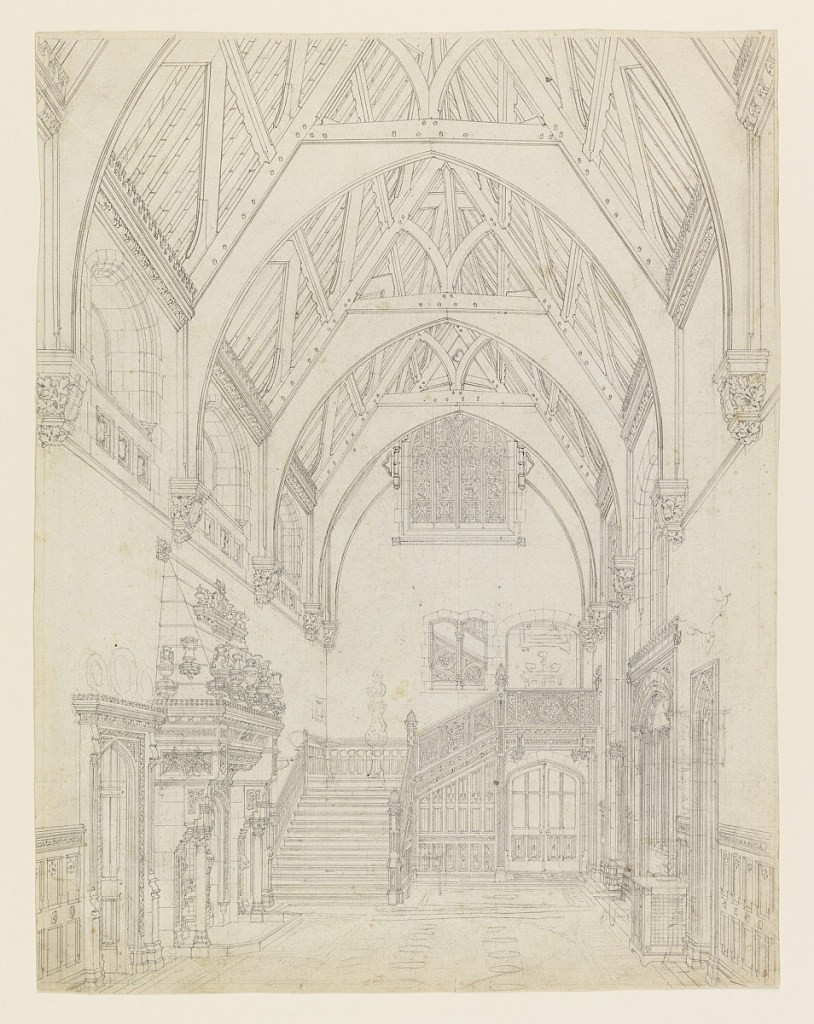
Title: Gothic Country House: Entrance Hall
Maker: Ed Blore
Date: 1835–40
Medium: Graphite on paper
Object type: Drawing
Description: A perspective view of a large entrance hall, looking toward the staircase. A high ceiling, covered by a timber roof of the collar-braced type, in the English Gothic style. Left, elaborate mantelpiece and doorway on wall. Right, doorway and window on wall.